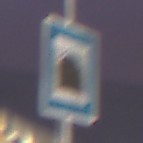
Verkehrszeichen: Tunnel
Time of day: SunriseSunset
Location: Outdoor (Urban)
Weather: PartlyCloudy
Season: NotSpecified
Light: Artificial